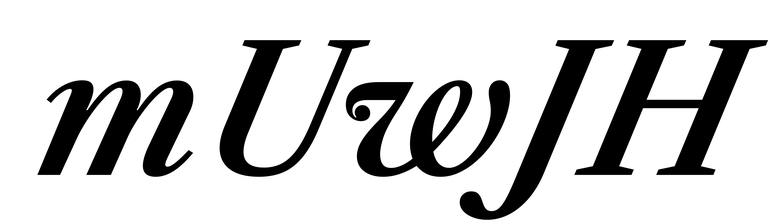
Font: LibreCaslonText-Italic_SemiBold_Italic